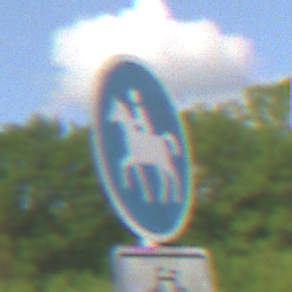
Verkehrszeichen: Reitweg
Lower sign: EinspurigeFahrzeugeFrei5
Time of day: Midday
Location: Outdoor (RoadRail)
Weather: PartlyCloudy
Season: NotSpecified
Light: Natural